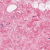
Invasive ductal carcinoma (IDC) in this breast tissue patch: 0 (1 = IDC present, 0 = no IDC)